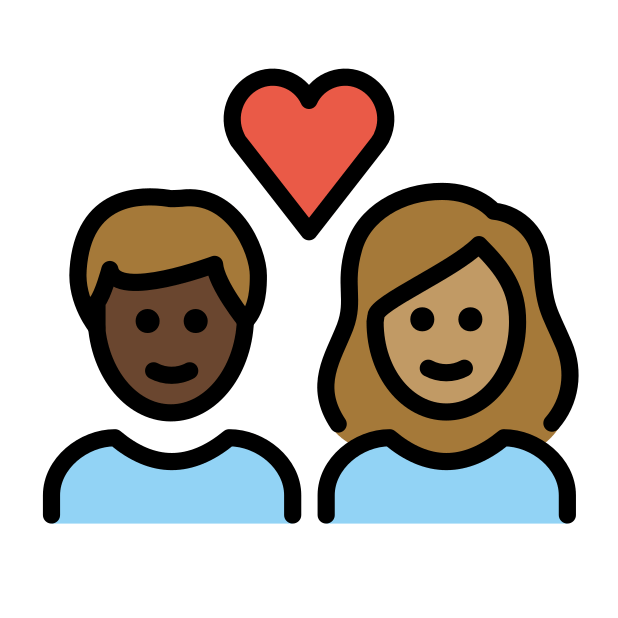
couple with heart: person, person, dark skin tone, medium skin tone